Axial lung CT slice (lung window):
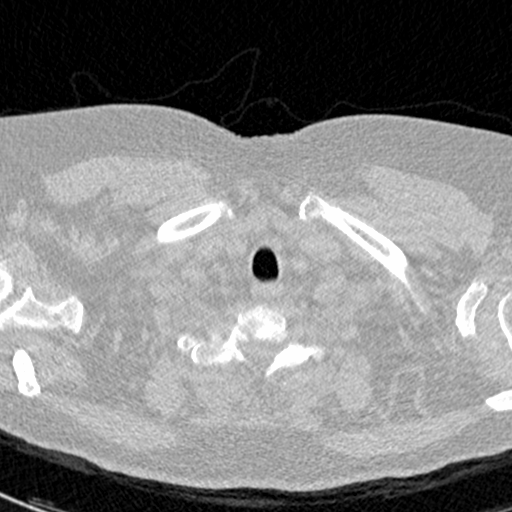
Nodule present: no